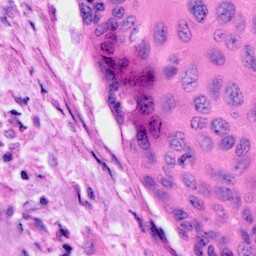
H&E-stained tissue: Cervix